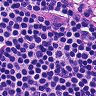
Metastatic tissue present: no